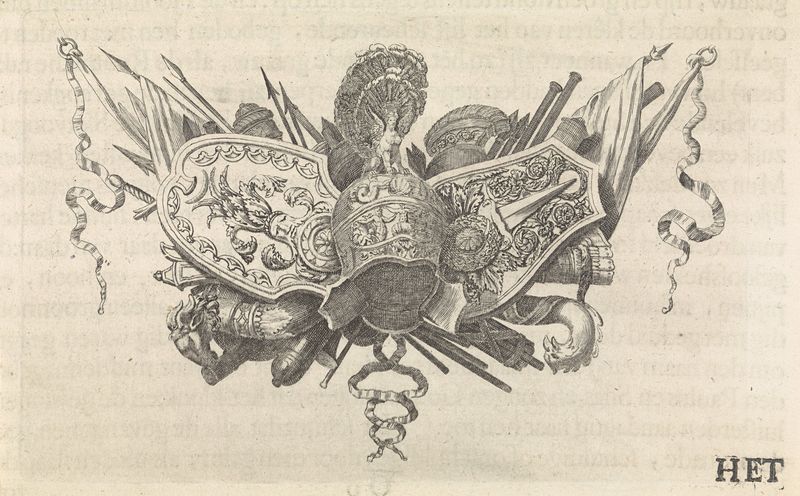
Titel: Vignet met een trofee van een wapenuitrusting
Künstler: Bernard Picart
Standort: Amsterdam
Institution: Rijksmuseum
Schlagwörter: white, black, feather, armor, baroque, helmet, decoration, sketch, flag, flags, ink, engraving, pencil, medieval, crest, war, horse, shield, horn, het, lion, banner, spear, pipes, heraldry, coat-of-arms